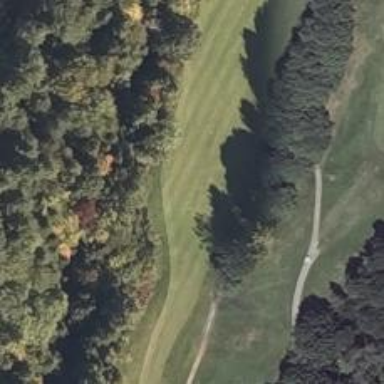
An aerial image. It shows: View of golf hole.